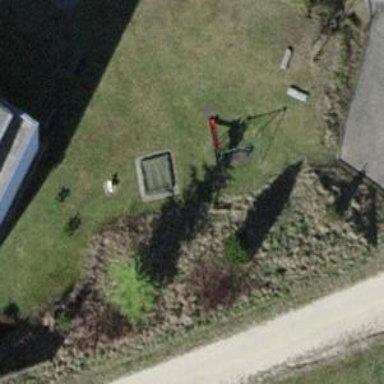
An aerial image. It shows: Playground with slide.